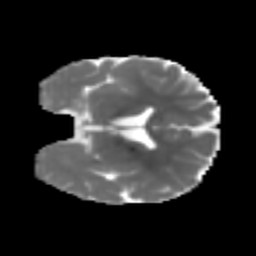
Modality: MD
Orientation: coronal
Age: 6
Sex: male
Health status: healthy